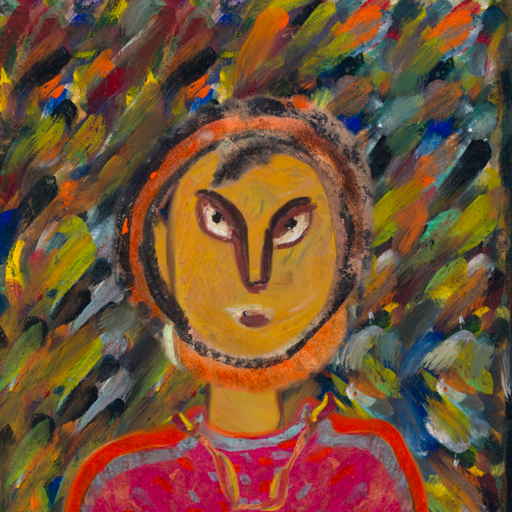
Background: An_Impression, Head And Neck Front: After_Raid, Face Front: After_Raid, Bust: Sisters, Hair Front: Childish, Head Accessory: Blank, Second Necklace: Gypsy_Mother_1, Necklace: Blank, Baby: Blank